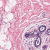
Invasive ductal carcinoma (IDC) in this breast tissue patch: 0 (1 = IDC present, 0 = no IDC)